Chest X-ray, PA view. Patient: 70 years old, sex M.
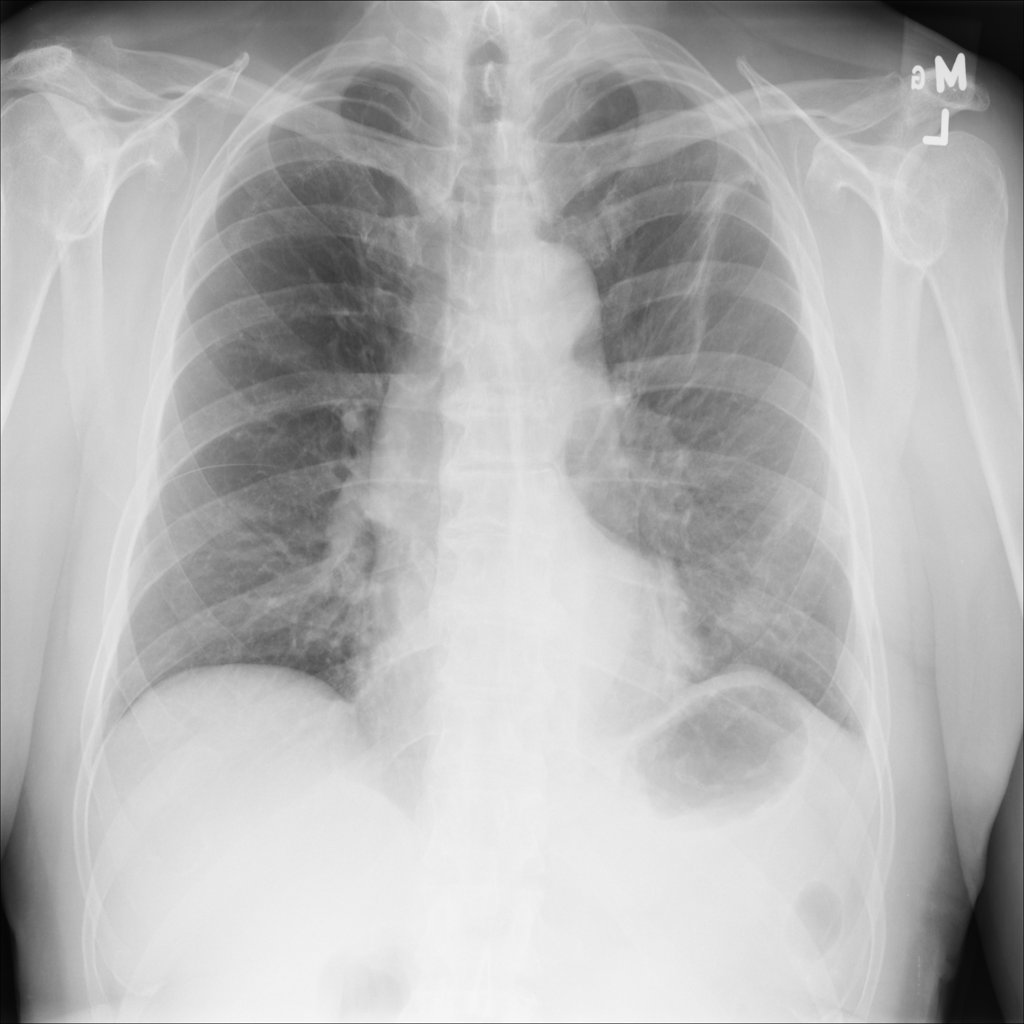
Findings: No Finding